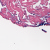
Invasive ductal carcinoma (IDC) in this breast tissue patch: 0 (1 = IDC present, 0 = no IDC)